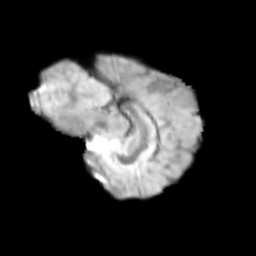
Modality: T2w
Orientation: sagittal
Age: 14
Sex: female
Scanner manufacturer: siemens
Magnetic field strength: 3 T
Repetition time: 3.8 s
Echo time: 0.07 s